Interaction volume radius: 5 \u00c5
Interaction volume height: 25 \u00c5
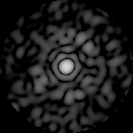
Disorder parameter: 0.8347